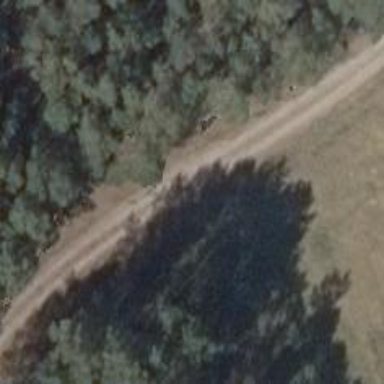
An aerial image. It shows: Track road with grade4 tracktype.